Question: I'm developing an Android application and JSON web services. Both sides will have a database, and both of them will have the same database schema.
On client side, , QAP and Defect are a copy from server side database. I can't add more rows to those tables.
User will have a form with defect name and four columns: 'CRS', 'CRF', 'MA' and 'MI'. On these four columns user will insert some values. Defect's name is 'Defect.description', and CRS, CRF, MA and MI values will be part of current .
To store these values (CRS, CRF, MA and MI) I use .
My problem is that user can add more defects. If I could add more rows on table, I won't have a problem, but I can't. To solve it I have added table but I'm not sure if this is a good approach because I have two tables, and , almost identical.
And I have "another problem" for every Defect filled in an EReport, I could have zero, one or more images (tables and ).
Is this design "OK" or it could be improved?

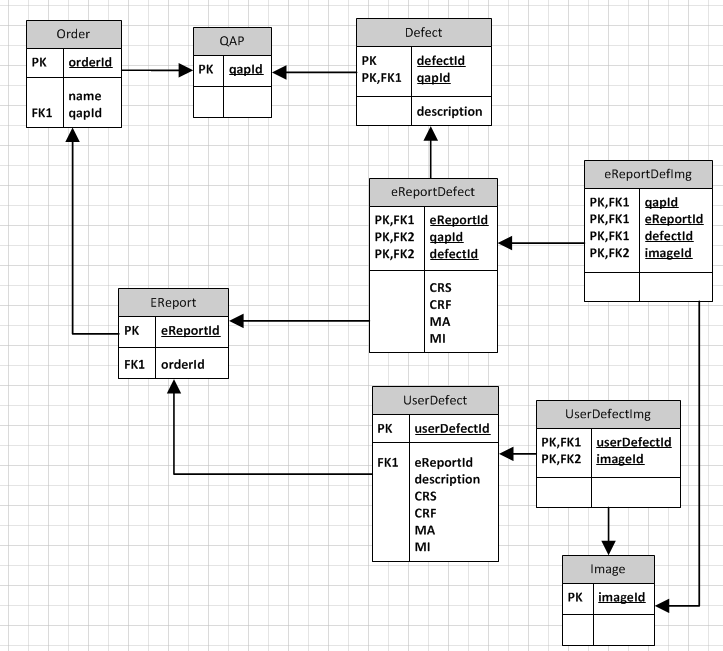
Answer: I can see some "old school" approach in primary key definition. ;-) Regarding the table 'eReportDefect' your key is redundant, because as I understand "'defectId'" is already unique, so "'qapId'" and "'eReportId'" will only cause an index to be bigger thus slower - also the column positions in that case aren't the best. It is correct within 'Defect' and 'DefectImg' tables, while the same mistake is within 'eReportDefImg'.
Ok, back to the point, if you can't modify 'eReportDefect' table there is no other way like create another table.
Another thing, images. If I understand correctly you are able to modify table 'eReportDefImg', so there is no need for 'UserDefImg' table and even for Image table. Instead of those three tables you can use one 'DefectImg' table having:
'''
PK image_id
FK userDefectId
FK defectId
'''
If 'userDefectId' IS NULL, then 'defectId' IS NOT NULL and points to 'eReportDefect', and the other way around. This will save you storage and time consuming joins through 'UserDefectImg' and 'eReportDefImg' table. Those would be actually needed if one image could fit into more than one defects.